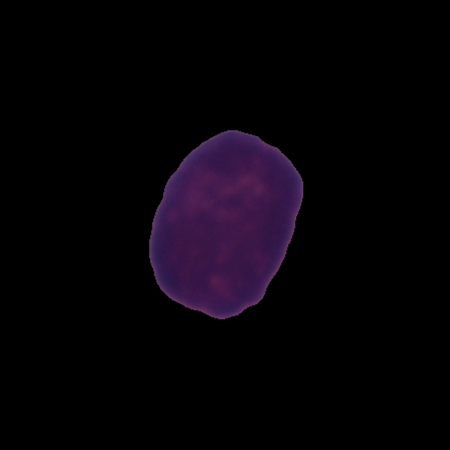
Label: healthy